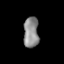
Tissue: lung
Cell type: Epithelial cells
Senescence score: 0.1998
Nuclear area (px): 457
Mean DAPI intensity: 140.339